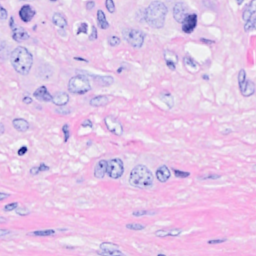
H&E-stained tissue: Breast